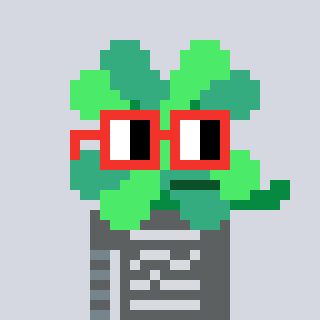
a pixel art character with square red glasses, a clover-shaped head and a orange-colored body on a cool background